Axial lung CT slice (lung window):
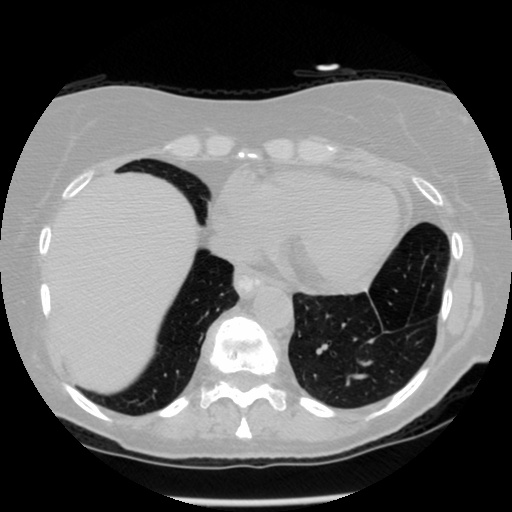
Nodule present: no